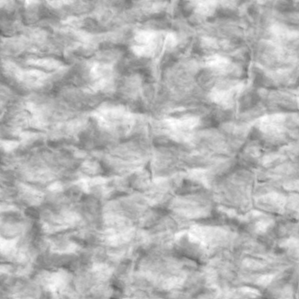
Label: non_frost